Group 1:
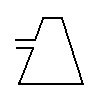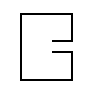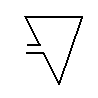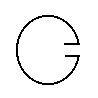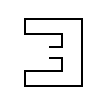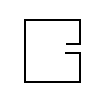
Group 2:
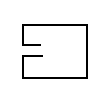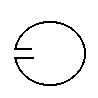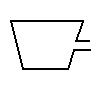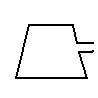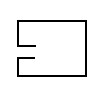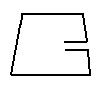
Rule separating the two groups: Elongated vertically vs. elongated horizontally.
Concepts: convex_hull, elongated_compact, horizontal, vertical
Author: Harry E. Foundalis